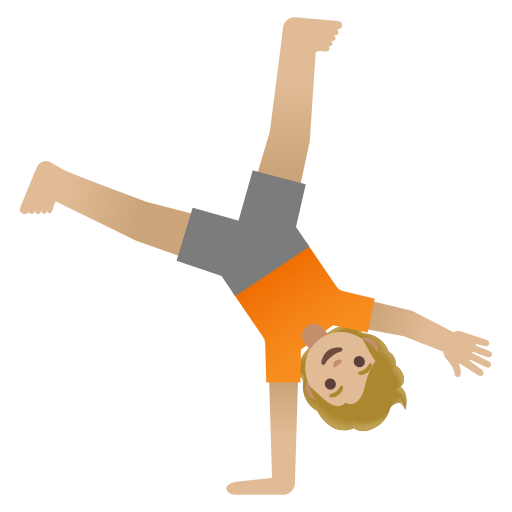
Emoji: 🤸🏼